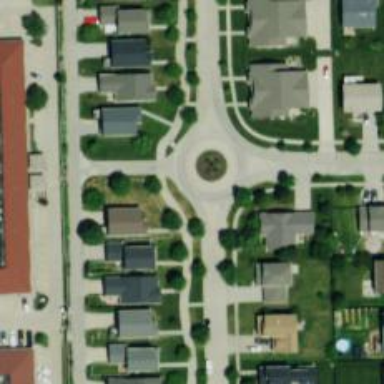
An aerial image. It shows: Residential road with roundabout.